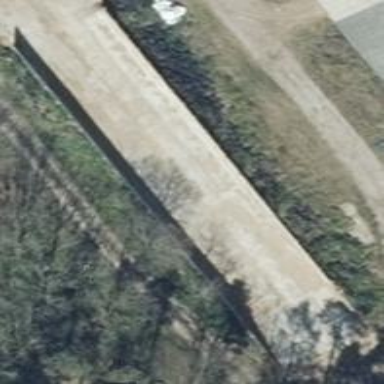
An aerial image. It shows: Bunker silo.